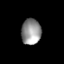
Tissue: lung
Cell type: Endothelial cells
Senescence score: 0.6108
Nuclear area (px): 493
Mean DAPI intensity: 147.535